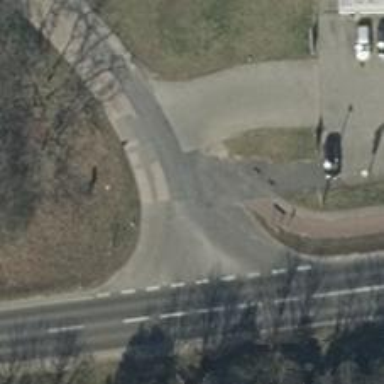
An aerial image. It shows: Unclassified road with concrete surface.